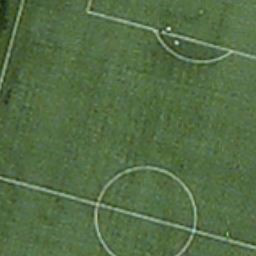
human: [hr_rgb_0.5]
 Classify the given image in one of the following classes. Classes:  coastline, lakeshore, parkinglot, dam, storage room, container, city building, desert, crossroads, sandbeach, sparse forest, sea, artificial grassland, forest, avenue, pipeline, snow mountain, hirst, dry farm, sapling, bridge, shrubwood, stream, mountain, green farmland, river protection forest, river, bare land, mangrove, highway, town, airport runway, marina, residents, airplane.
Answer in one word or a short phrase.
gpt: artificial grassland